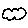
Label: cloud